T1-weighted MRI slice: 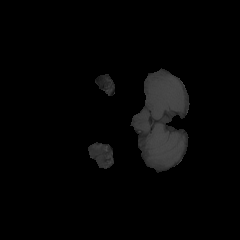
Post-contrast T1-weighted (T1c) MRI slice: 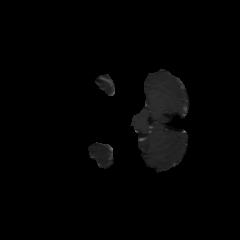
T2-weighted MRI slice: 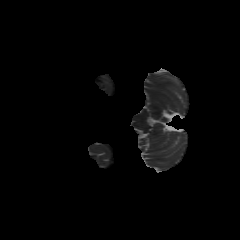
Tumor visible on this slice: no